Question: I have this html:
'''
<button type="submit" class="btn btn-default pull-right" id="loginBtn" >Login</button>
'''
The addition of 'pull-right' makes button cut off from bottom:

How can I fix this?
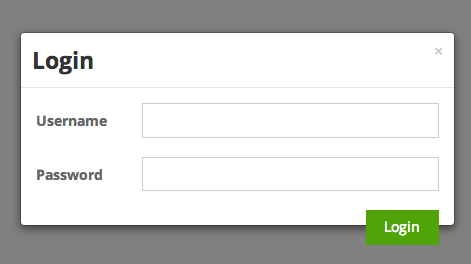
Answer: Bootstrap 3 button class "btn" adds display: inline-block, which "Displays an element as an inline-level block container. The inside of this block is formatted as block-level box, and the element itself is formatted as an inline-level box" (<URL>. You could also try wrapping the button in a div:
'''
<div class="pull-right"><button></button></div>
'''